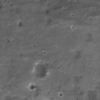
Label: not_dusty